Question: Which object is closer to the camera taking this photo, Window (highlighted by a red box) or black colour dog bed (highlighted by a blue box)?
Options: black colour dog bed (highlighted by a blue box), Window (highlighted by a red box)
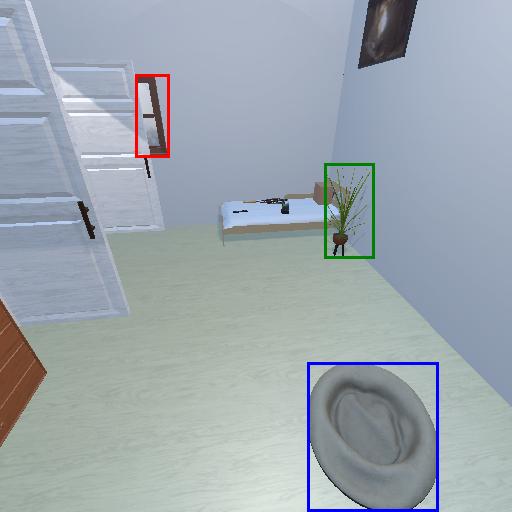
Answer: black colour dog bed (highlighted by a blue box)